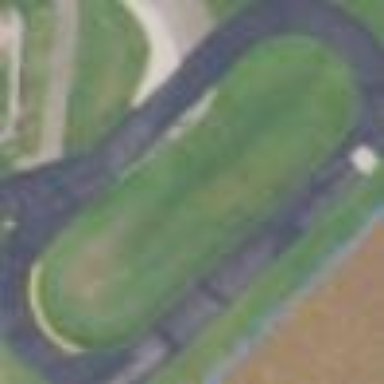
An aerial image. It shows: BMX track located on leisure land.